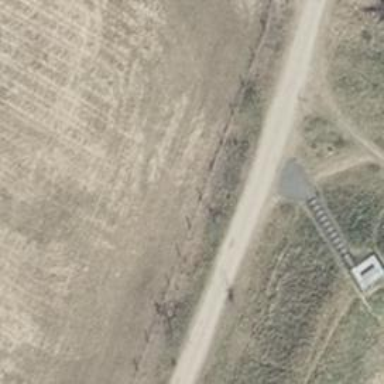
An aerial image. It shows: Footway with gravel surface.